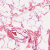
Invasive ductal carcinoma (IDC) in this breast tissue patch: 0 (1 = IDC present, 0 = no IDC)